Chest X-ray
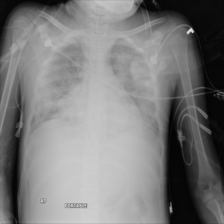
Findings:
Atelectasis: negative
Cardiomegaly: negative
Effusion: negative
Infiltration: positive
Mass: negative
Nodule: negative
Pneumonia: negative
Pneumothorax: negative
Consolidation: negative
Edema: negative
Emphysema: negative
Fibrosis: negative
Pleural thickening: negative
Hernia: negative